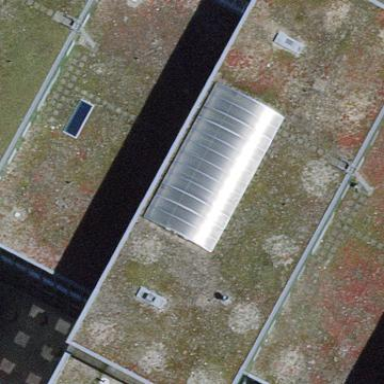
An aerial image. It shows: Office building.